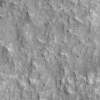
Atmospheric dust classification: not_dusty